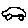
Label: car